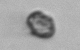
Label: Heterocapsa_rotundata